Field crop: maize
Growth stage: 1
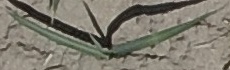
Species: sorghum